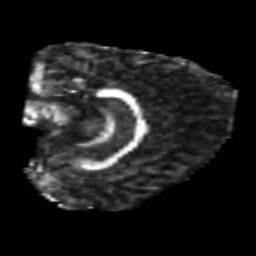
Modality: FA
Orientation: sagittal
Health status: healthy
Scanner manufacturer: philips
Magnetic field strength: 3 T
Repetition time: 6.964 s
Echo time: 0.092 s